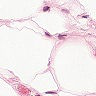
Metastatic tissue present: no